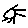
Label: sun